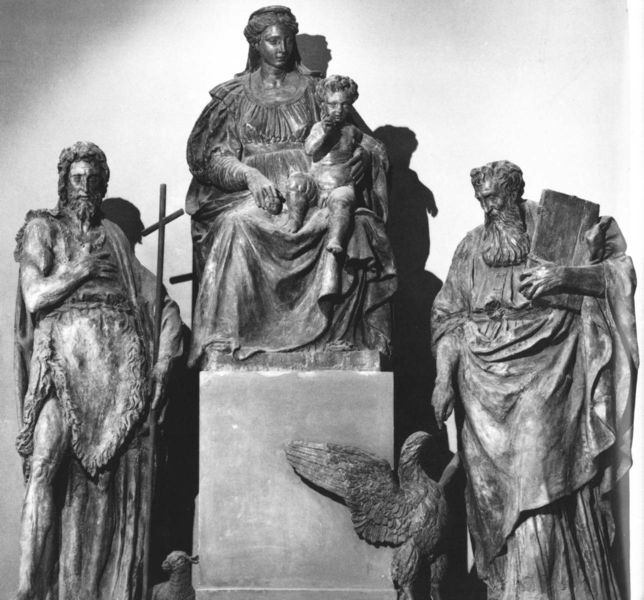
Titel: Madonna mit dem Kind zwischen den Hl. Johannes Ev. und Johannes d. T.
Künstler: Alfonso Lombardi
Institution: Faenza, Pinacoteca Civica
Schlagwörter: adler, gruppe, vogel, holz, marmor, männer, bart, falten, johannes, sockel, stein, täufer, kind, skulptur, fell, metall, lamm, moses, kreuz, schwarzweiß, christus, jesus, maria, madonna, petrus, jesuskind, markus, grablege, skultur, evangelist, gruppierung, 50